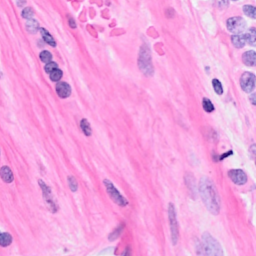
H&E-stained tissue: Breast